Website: bh-photo
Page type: payment
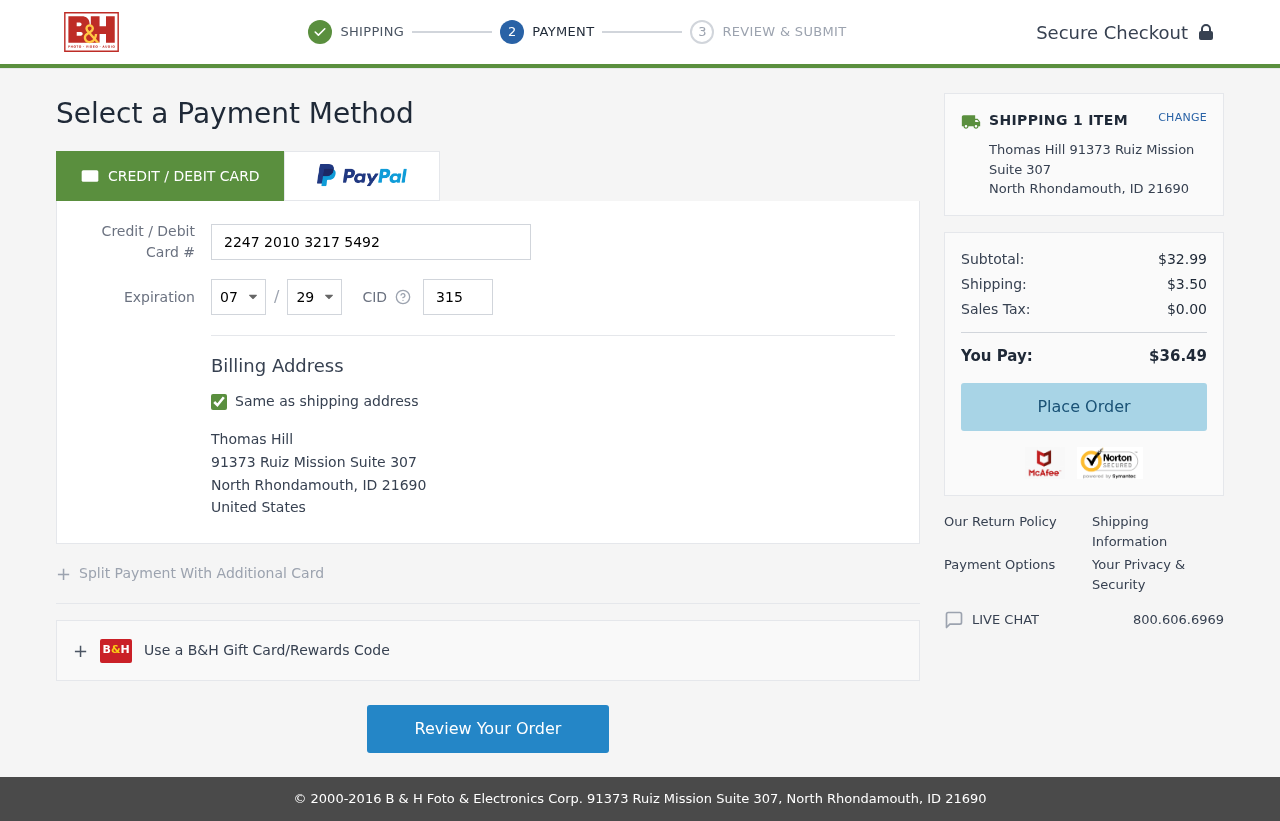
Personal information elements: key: PII_CARD_CVV
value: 315
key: PII_CARD_EXPIRY_MONTH
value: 07
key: PII_CARD_EXPIRY_YEAR
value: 29
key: PII_CARD_NUMBER
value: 2247 2010 3217 5492
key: PII_CITY
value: North Rhondamouth
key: PII_COUNTRY
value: United States
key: PII_FULLNAME
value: Thomas Hill
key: PII_POSTCODE
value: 21690
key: PII_STATE_ABBR
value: ID
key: PII_STREET
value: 91373 Ruiz Mission Suite 307
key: PII_FULLNAME2
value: Thomas Hill
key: PII_CITY2
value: North Rhondamouth
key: PII_STATE_ABBR2
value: ID
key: PII_POSTCODE_FULL
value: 21690
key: PII_POSTCODE_NUMERIC
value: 21690
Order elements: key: ORDER_NUM_ITEMS
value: SHIPPING 1 ITEM
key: ORDER_SUBTOTAL
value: $32.99
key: ORDER_SHIPPING_COST
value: $3.50
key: ORDER_TAX
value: $0.00
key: ORDER_TOTAL
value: $36.49